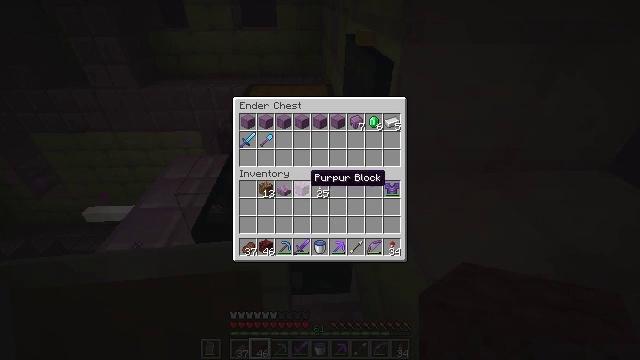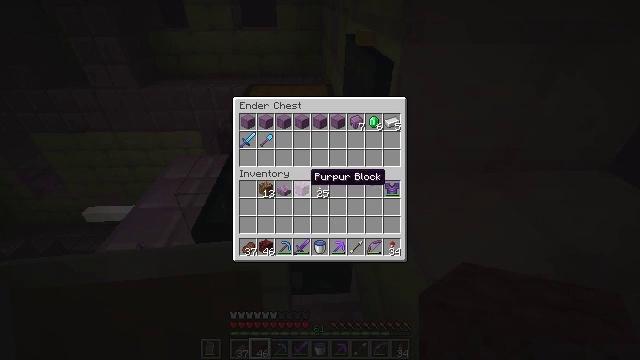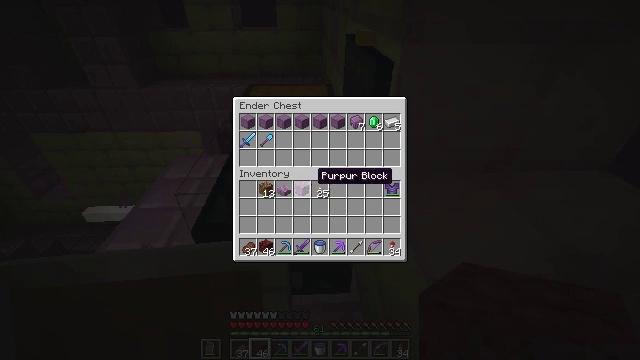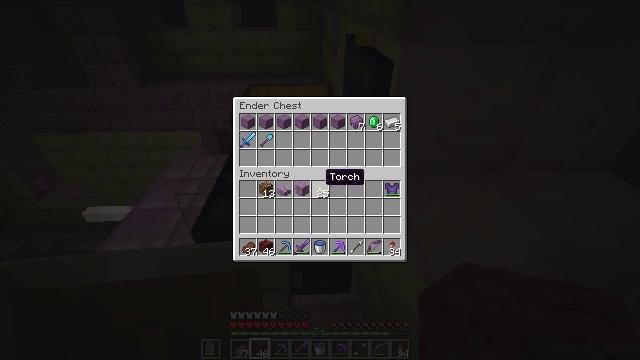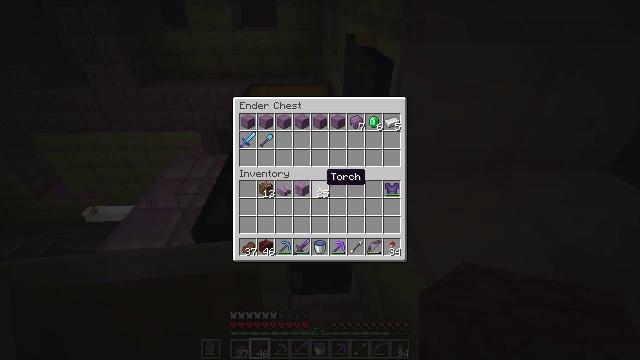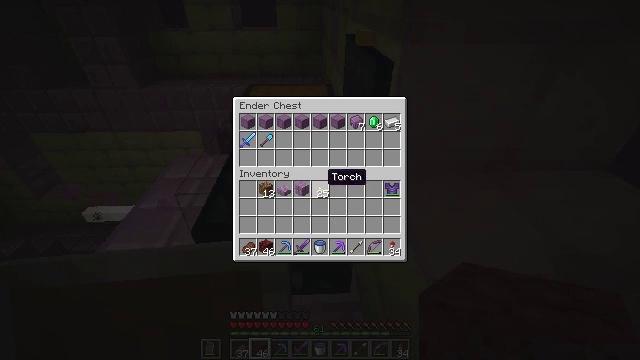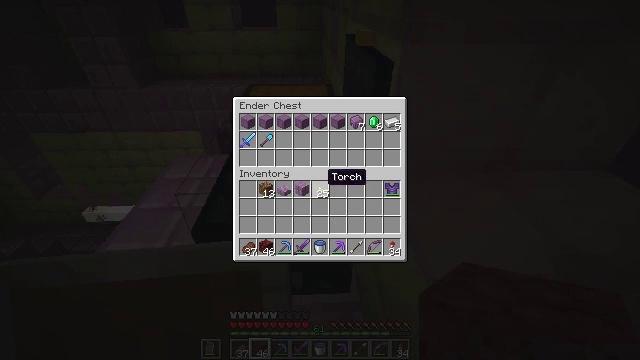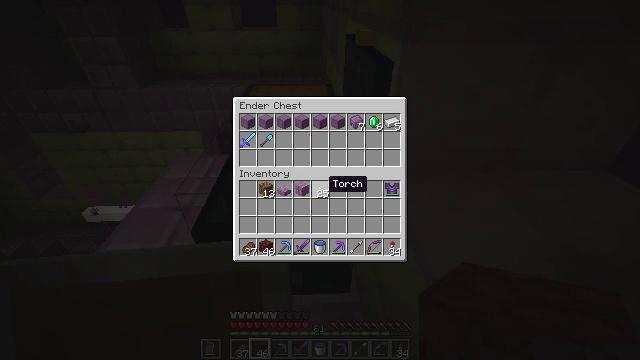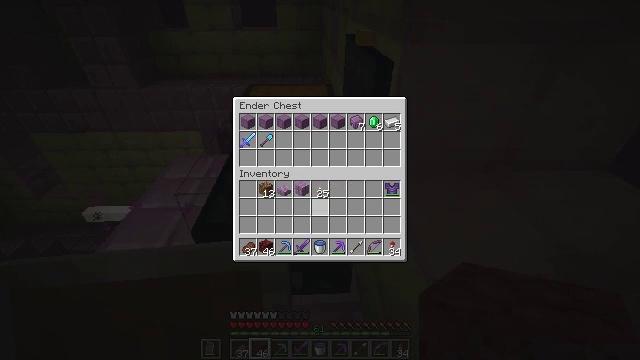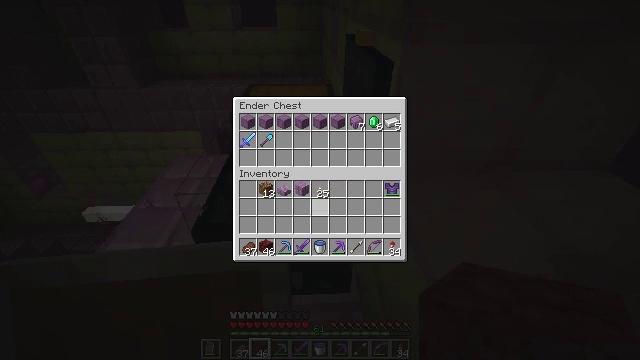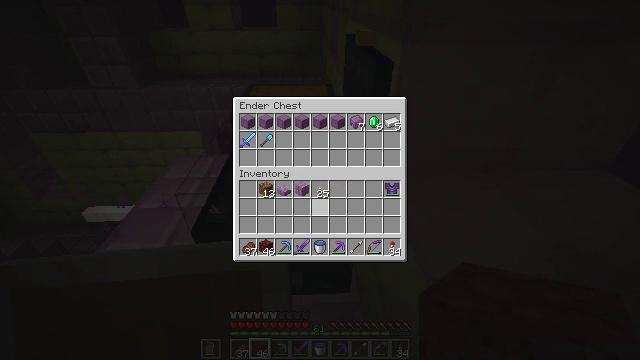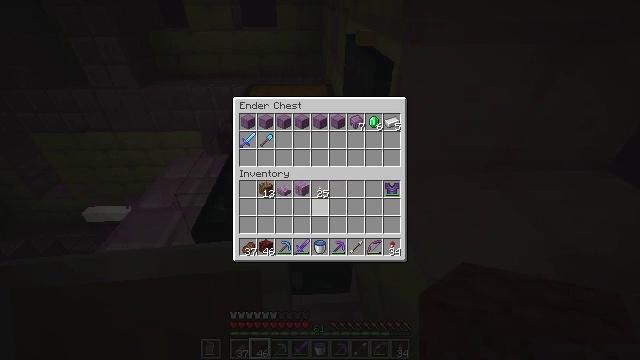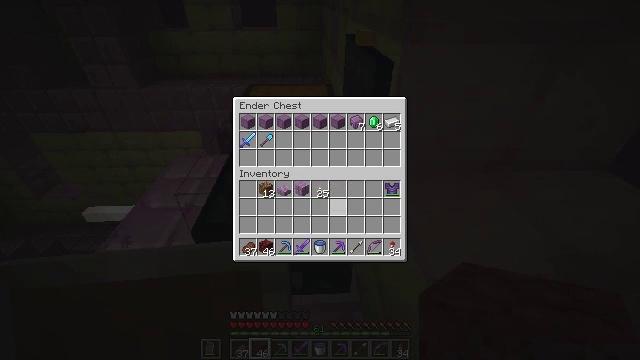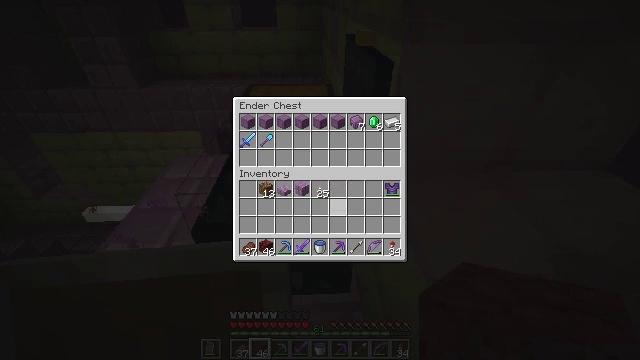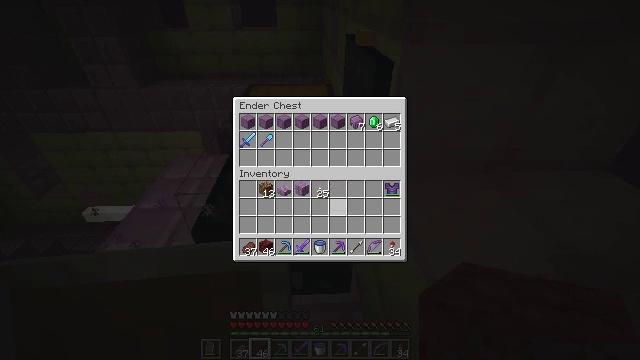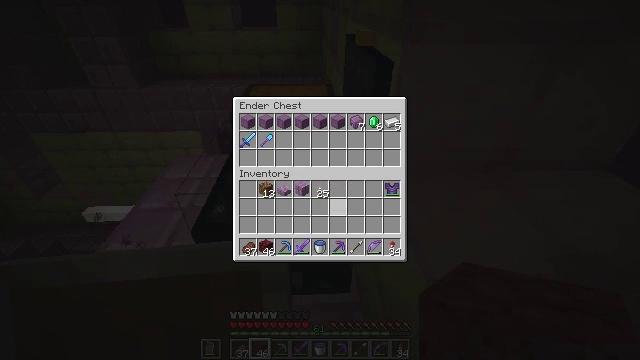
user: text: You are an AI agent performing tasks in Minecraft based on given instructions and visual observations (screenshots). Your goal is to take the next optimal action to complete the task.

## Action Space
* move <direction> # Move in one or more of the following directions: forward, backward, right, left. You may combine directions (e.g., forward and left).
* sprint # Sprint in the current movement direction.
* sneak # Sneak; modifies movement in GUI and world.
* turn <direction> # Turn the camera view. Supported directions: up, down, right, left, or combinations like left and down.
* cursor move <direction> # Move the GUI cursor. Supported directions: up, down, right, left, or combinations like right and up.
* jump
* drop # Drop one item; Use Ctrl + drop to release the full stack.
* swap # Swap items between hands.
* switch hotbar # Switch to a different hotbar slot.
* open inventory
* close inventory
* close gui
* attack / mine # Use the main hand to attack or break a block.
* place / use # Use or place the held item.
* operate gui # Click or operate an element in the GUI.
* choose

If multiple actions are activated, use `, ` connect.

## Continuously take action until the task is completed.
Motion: motion action
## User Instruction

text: Break the chest to retrieve items inside.
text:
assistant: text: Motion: sneak
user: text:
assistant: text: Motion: sneak, turn right
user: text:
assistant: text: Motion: sneak, turn right
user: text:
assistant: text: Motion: sneak
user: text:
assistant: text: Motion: sneak
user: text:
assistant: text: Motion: sneak
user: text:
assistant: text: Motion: sneak
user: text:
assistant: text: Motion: sneak
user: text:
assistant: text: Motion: sneak
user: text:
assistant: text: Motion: sneak
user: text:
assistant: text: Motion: sneak
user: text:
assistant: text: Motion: sneak
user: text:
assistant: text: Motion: sneak
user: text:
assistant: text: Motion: sneak
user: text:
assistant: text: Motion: sneak
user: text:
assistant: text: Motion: sneak
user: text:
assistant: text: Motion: sneak
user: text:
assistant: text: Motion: sneak
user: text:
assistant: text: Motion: sneak
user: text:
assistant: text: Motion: sneak
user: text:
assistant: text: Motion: no_op
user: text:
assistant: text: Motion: close inventory
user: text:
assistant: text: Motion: close inventory
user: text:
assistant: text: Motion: close inventory
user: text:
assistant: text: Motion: turn right and down, close inventory
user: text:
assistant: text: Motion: no_op
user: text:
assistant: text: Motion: no_op
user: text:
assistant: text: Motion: no_op
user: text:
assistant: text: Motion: move forward
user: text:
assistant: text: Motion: move forward, jump